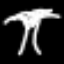
Label: palm tree